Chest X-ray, PA view. Patient: 50 years old, sex M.
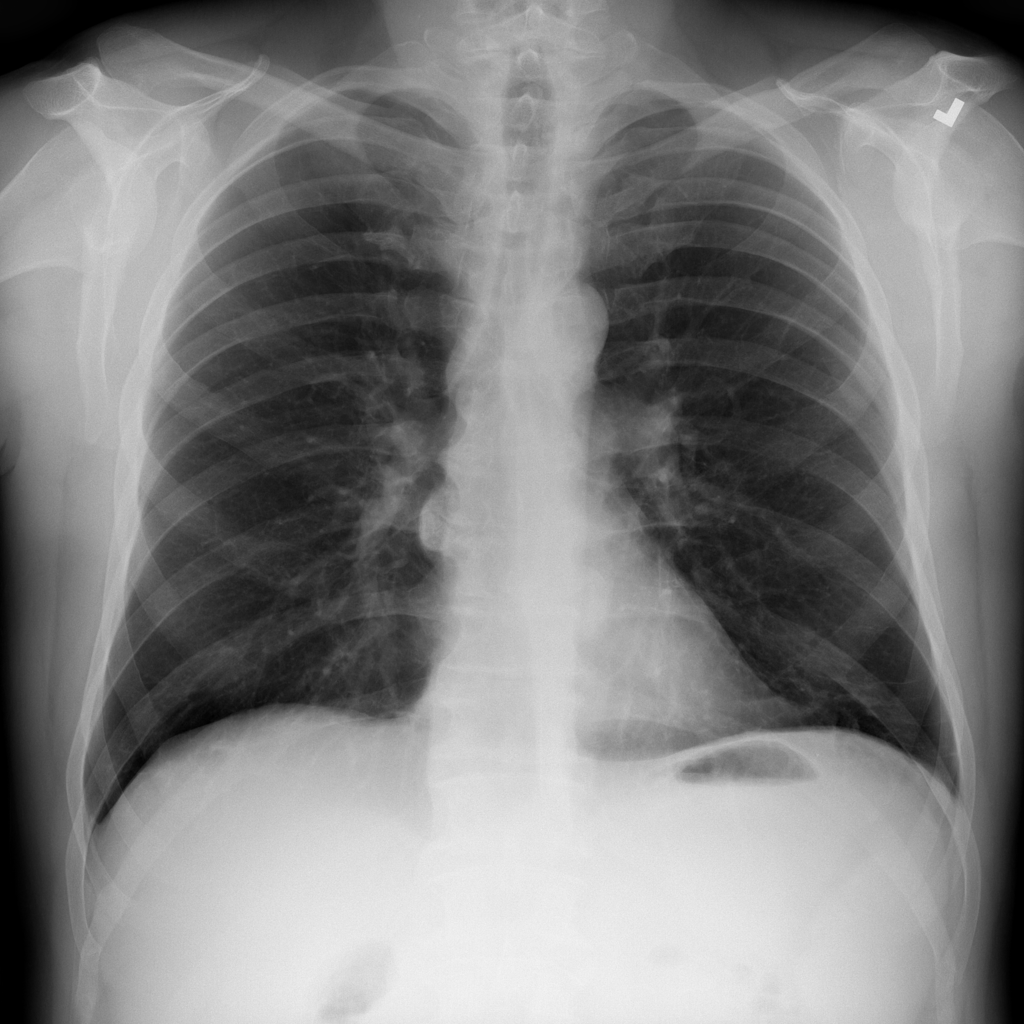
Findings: Emphysema